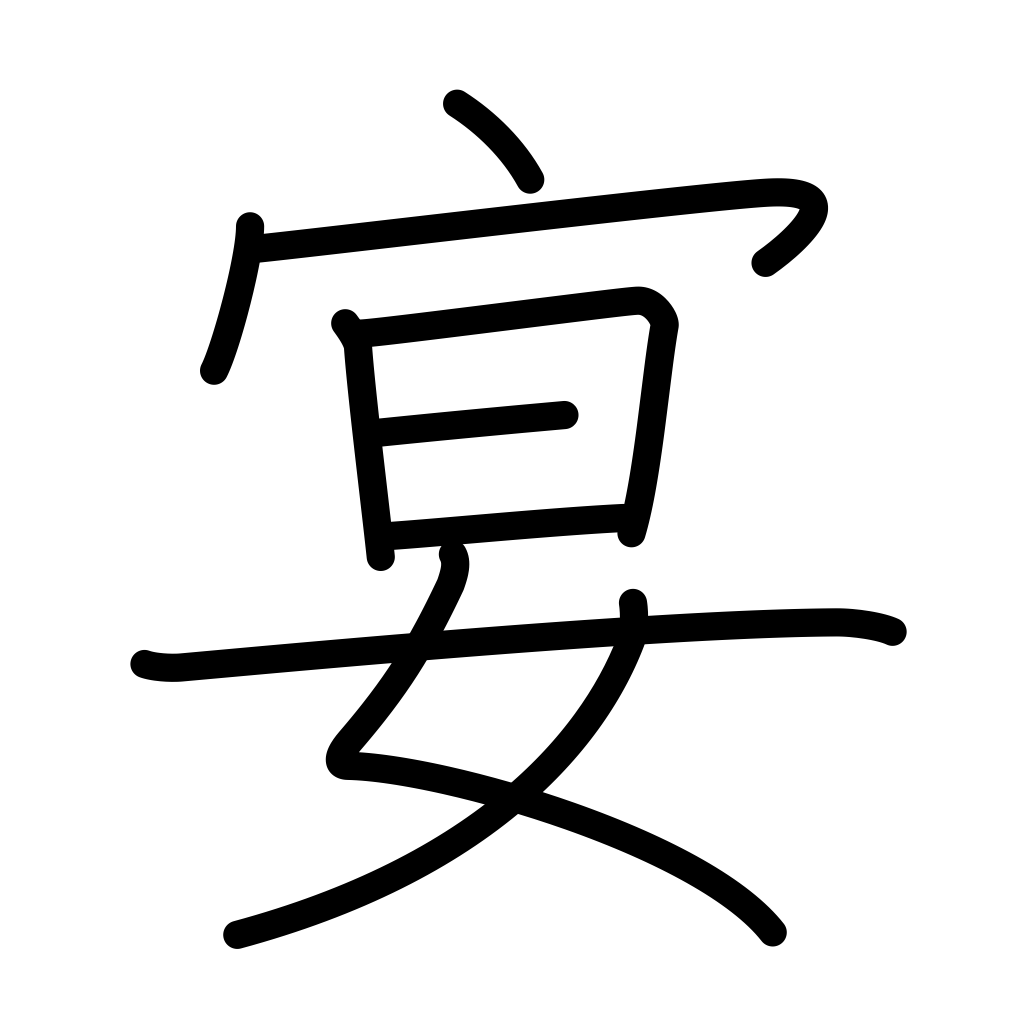
Meaning: banquet, feast, party